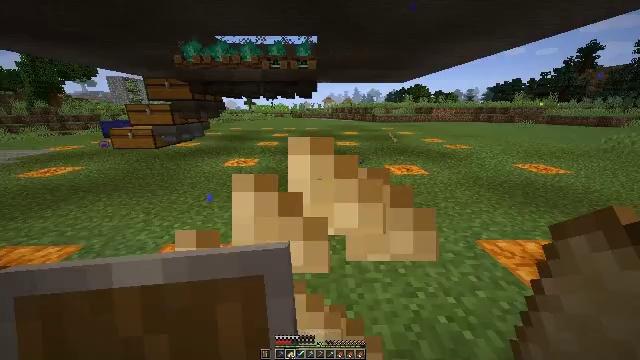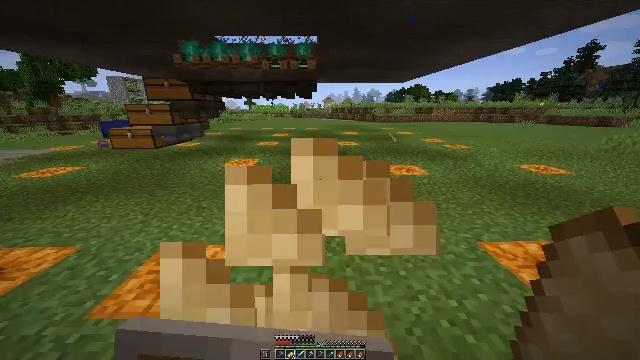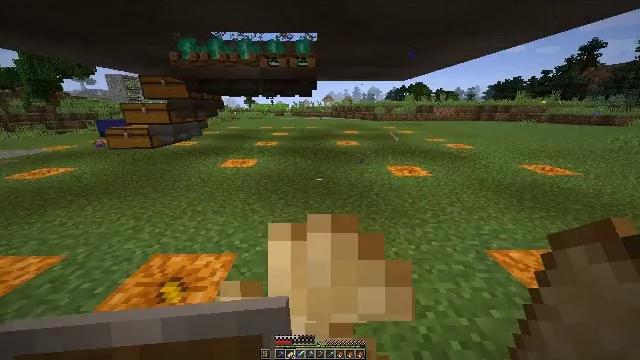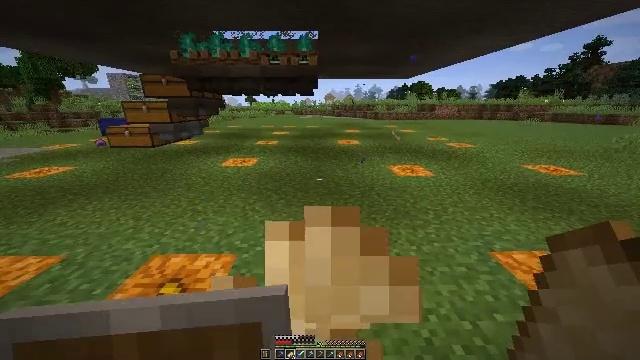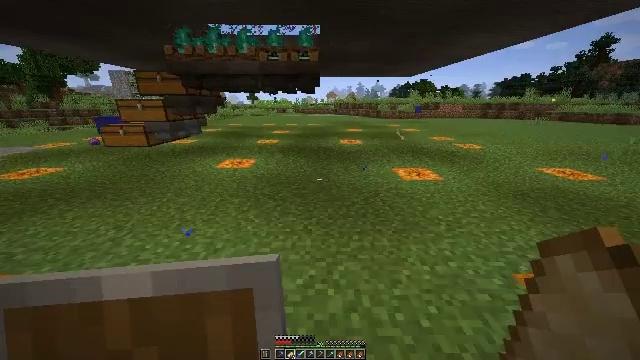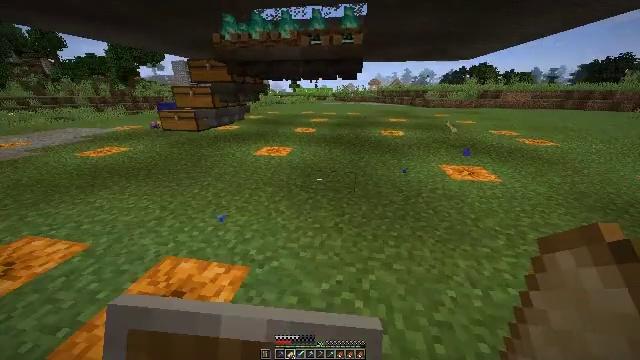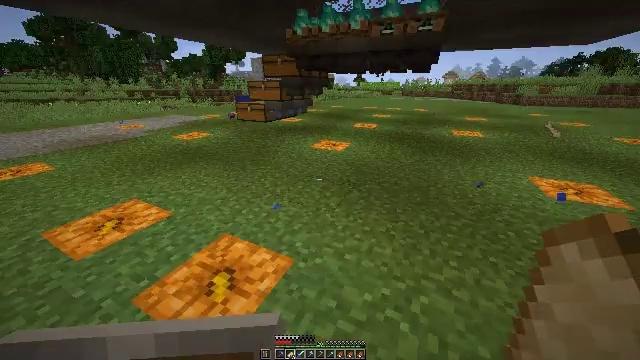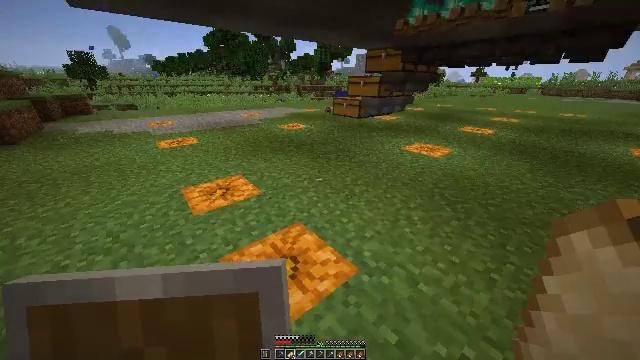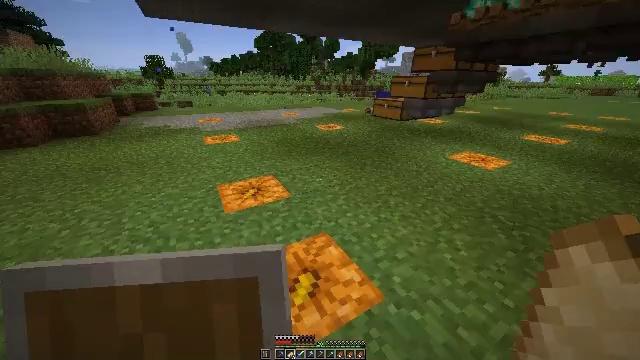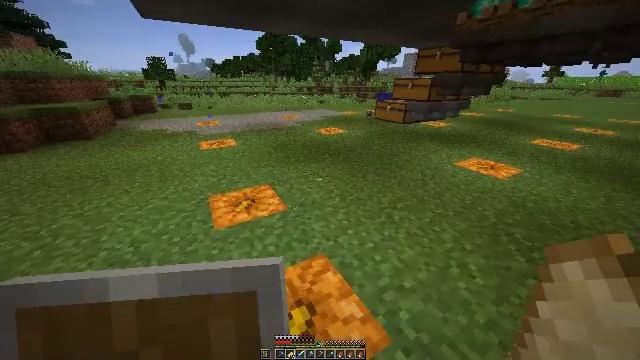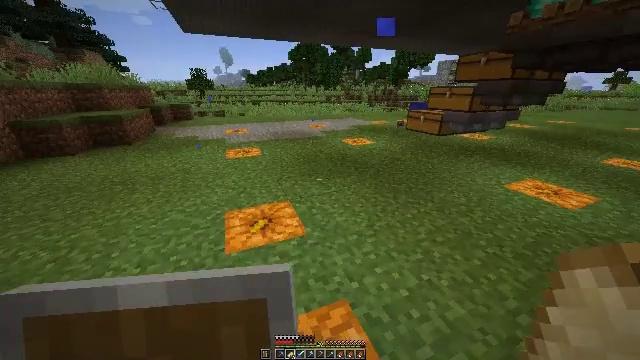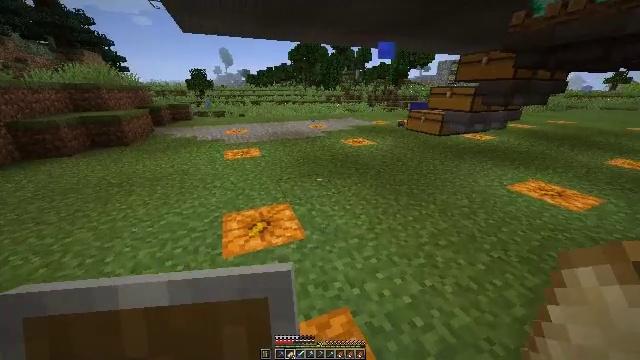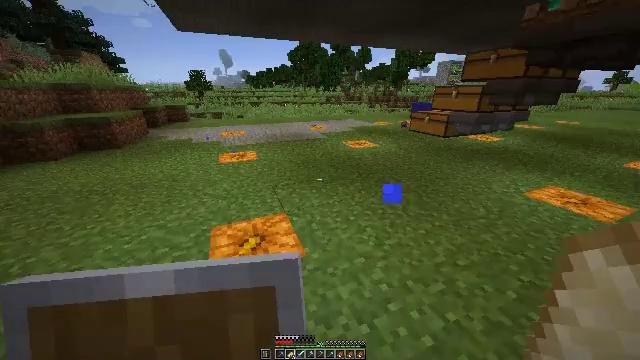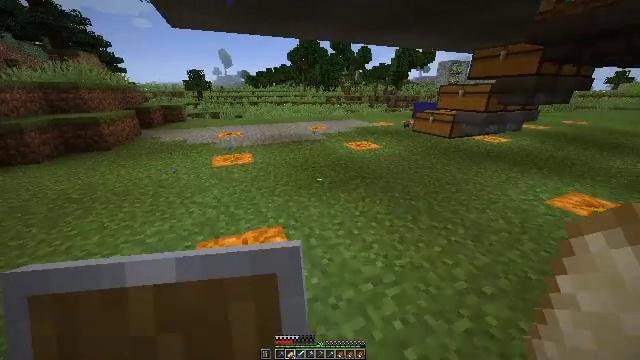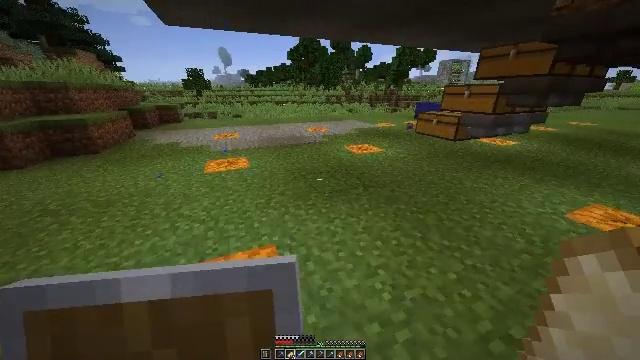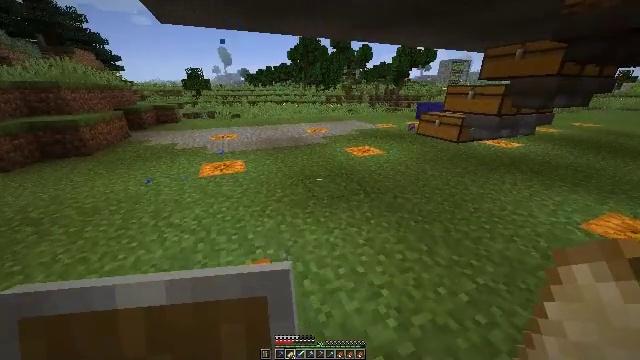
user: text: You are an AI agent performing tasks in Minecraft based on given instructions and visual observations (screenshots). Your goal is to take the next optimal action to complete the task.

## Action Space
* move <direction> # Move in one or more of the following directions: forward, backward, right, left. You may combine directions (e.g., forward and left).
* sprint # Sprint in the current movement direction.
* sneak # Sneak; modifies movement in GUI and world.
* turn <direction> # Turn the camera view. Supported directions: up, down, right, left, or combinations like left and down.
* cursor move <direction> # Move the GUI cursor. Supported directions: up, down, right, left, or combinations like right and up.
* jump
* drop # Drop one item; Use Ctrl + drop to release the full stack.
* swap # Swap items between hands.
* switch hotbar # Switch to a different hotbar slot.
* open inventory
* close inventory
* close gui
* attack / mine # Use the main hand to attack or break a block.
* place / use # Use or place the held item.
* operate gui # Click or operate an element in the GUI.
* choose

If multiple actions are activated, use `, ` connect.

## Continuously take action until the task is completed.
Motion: motion action
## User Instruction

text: Remove golden leggings from the inventory.
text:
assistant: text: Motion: move forward, use / place
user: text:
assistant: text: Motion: move forward, use / place
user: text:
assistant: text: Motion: move forward, use / place
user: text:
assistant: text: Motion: move forward, use / place
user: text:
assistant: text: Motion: move forward, turn left and down, use / place
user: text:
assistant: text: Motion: move forward, turn left and down
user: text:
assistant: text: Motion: move forward, turn left
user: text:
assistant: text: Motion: move forward, turn left
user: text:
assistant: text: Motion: move forward, sprint
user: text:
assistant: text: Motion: move forward, sprint, turn left and up
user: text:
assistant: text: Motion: move forward, sprint
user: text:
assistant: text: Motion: move forward
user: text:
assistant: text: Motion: move forward
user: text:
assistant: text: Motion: move forward
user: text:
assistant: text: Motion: move forward
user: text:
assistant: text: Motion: move forward
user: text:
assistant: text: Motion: move forward
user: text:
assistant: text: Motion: move forward, turn right
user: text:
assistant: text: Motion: move forward, turn right and up
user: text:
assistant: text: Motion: move forward, turn right
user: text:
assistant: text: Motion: move forward
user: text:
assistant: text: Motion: move forward
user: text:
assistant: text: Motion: move forward
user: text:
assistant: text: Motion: move forward
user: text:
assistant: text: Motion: move forward
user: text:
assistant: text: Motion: move forward
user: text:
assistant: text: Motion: move forward
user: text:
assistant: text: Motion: move forward
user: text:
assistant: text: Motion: move forward
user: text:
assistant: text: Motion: move forward